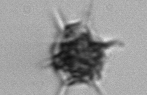
Label: Dictyocha